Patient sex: M
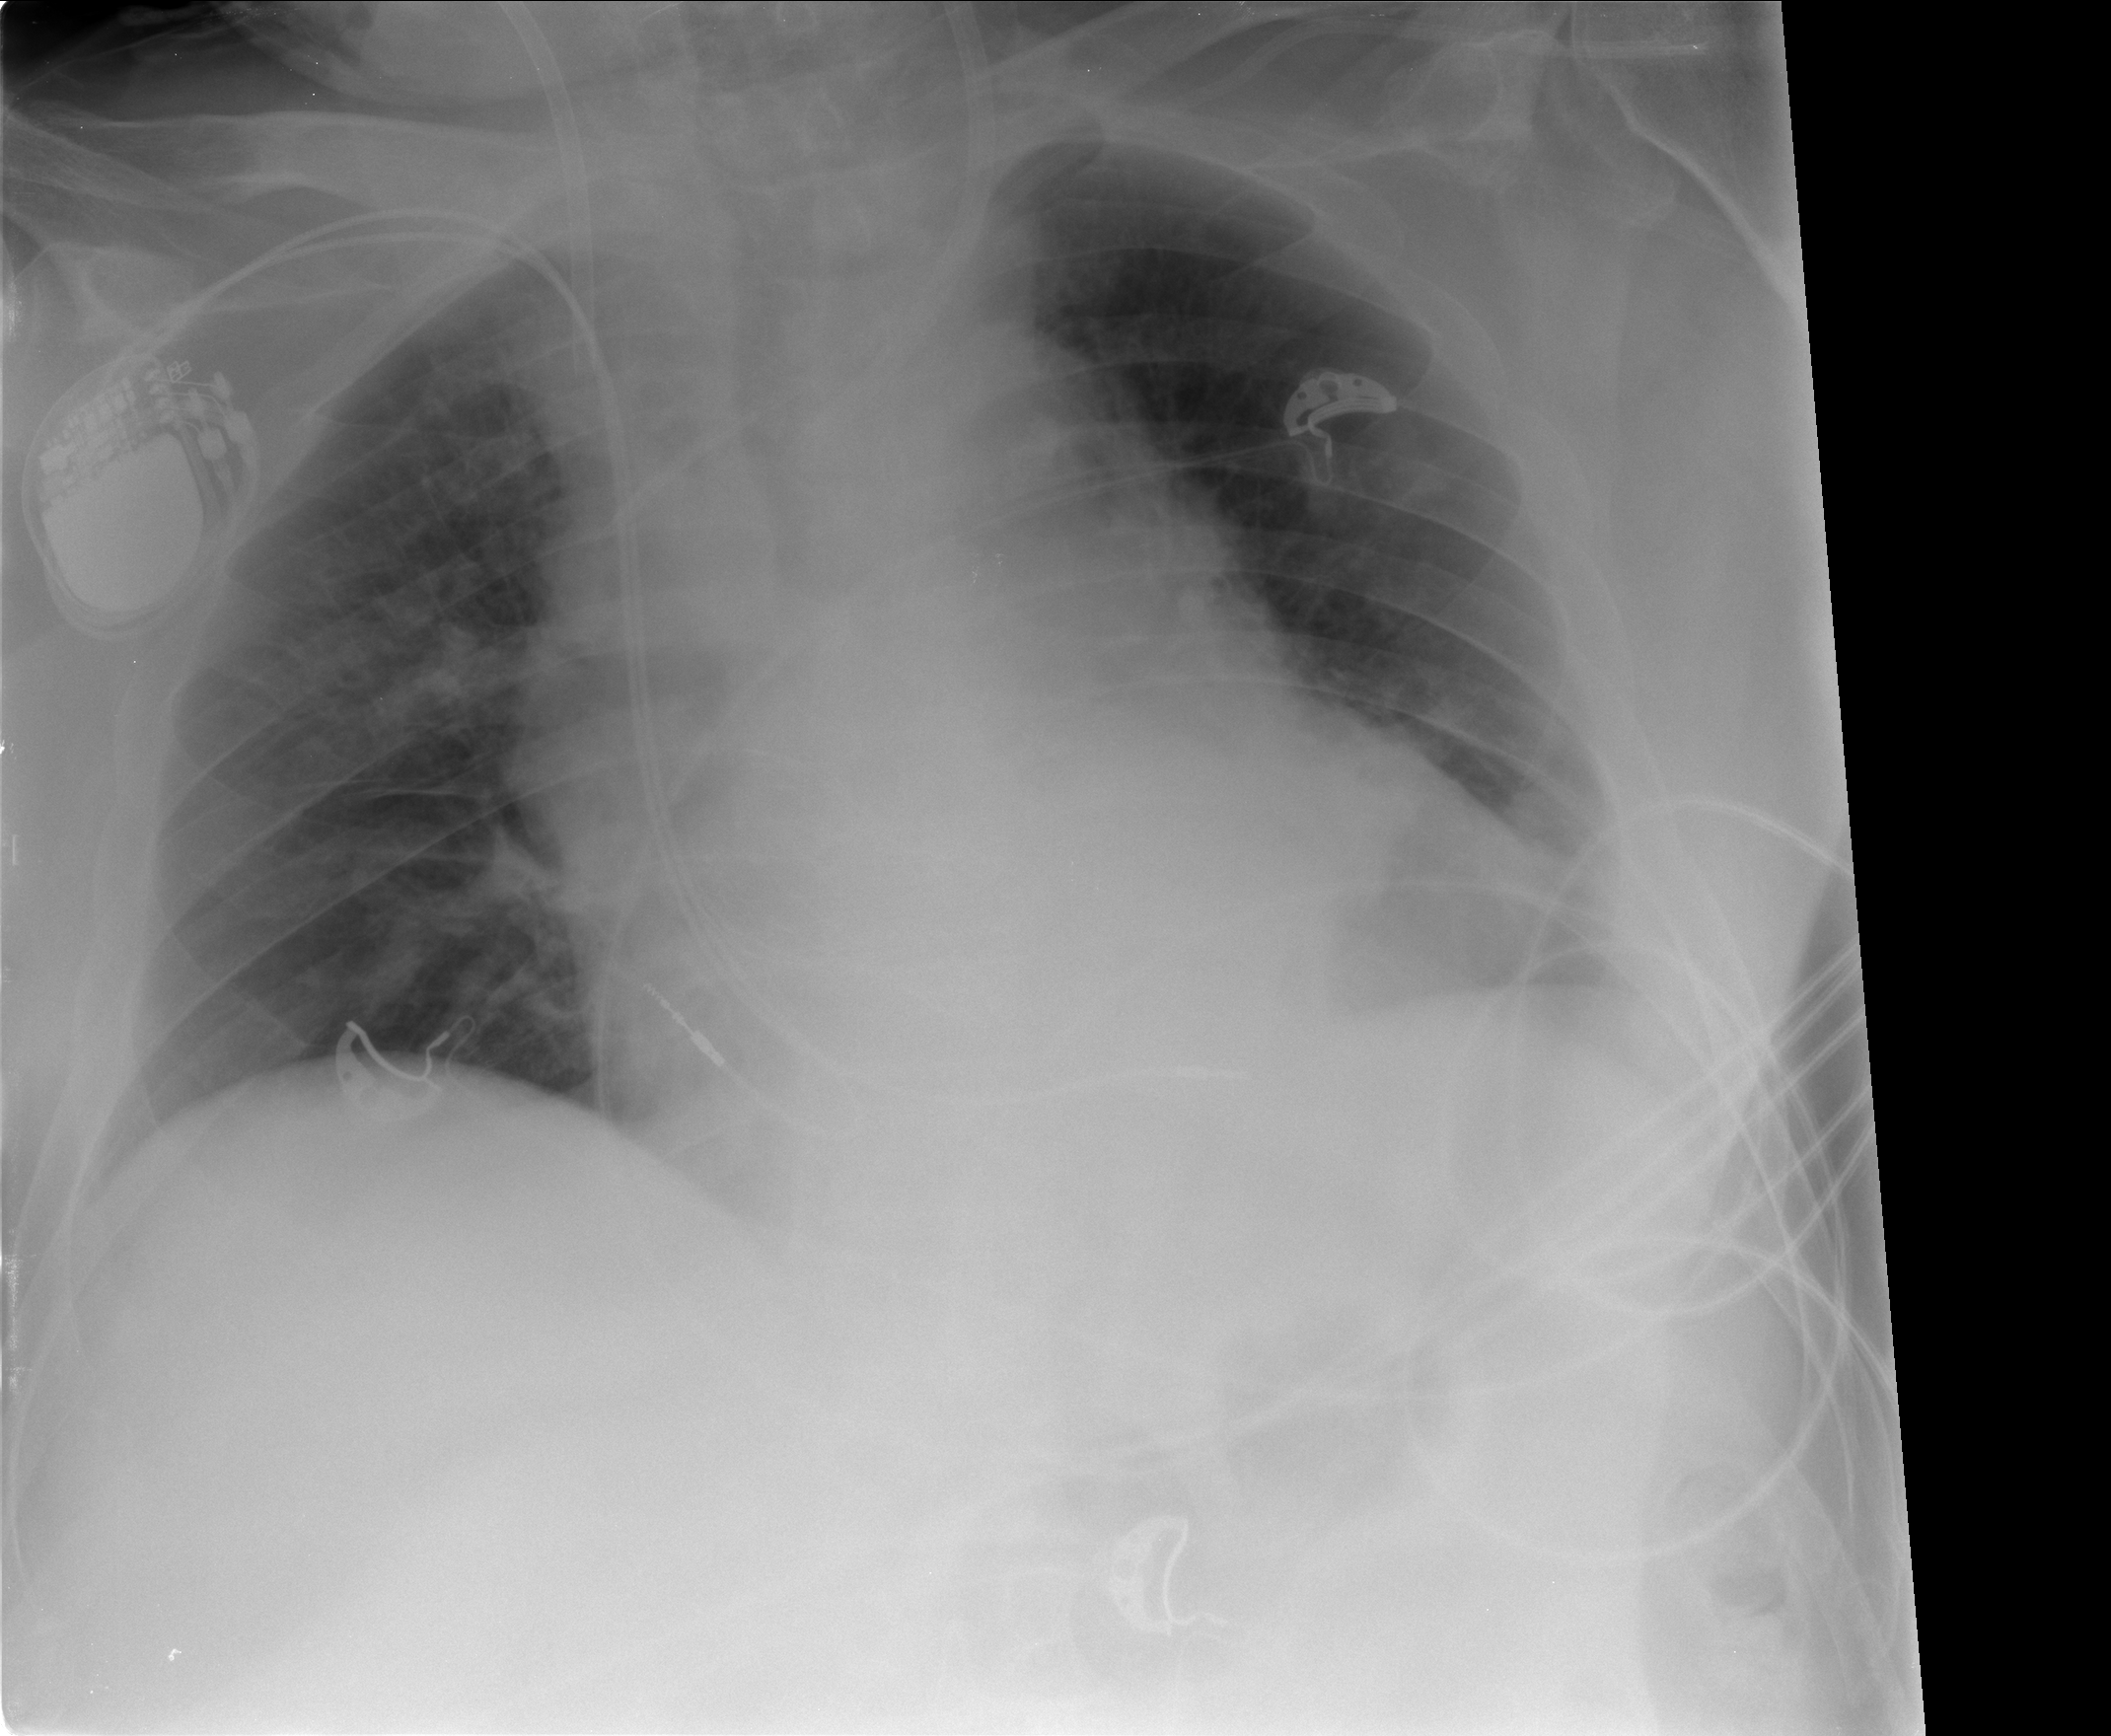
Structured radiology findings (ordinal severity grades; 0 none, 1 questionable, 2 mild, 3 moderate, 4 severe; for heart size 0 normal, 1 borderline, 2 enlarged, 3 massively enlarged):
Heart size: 2
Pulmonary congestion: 2
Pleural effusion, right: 0
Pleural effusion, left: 2
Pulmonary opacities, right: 0
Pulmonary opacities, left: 0
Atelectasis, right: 0
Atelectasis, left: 2